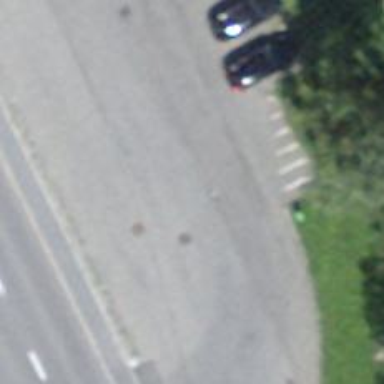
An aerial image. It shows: Road serving as parking aisle.